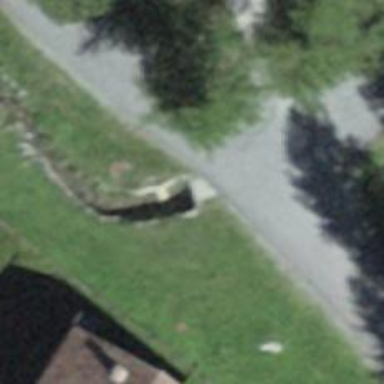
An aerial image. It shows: Culvert tunnel.